Question: I have been trying to connect to Azure SQL and query from it.
I get this error message:

Here is the complete code that I have used:
'''
#include "stdafx.h"
#include <iostream>
#include <windows.h>
#include <sqltypes.h>
#include <sql.h>
#include <sqlext.h>
using namespace std;
void show_error(unsigned int handletype, const SQLHANDLE& handle)
{
SQLWCHAR sqlstate[1024];
SQLWCHAR message[1024];
if (SQL_SUCCESS == SQLGetDiagRec(handletype, handle, 1, sqlstate, NULL, message, 1024, NULL))
cout << "Message: " << message << "
SQLSTATE: " << sqlstate << endl;
}
int main()
{
SQLHANDLE sqlenvhandle;
SQLHANDLE sqlconnectionhandle;
SQLHANDLE sqlstatementhandle;
SQLRETURN retcode;
do
{
if (SQL_SUCCESS != SQLAllocHandle(SQL_HANDLE_ENV, SQL_NULL_HANDLE, &sqlenvhandle))
break;
if (SQL_SUCCESS != SQLSetEnvAttr(sqlenvhandle, SQL_ATTR_ODBC_VERSION, (SQLPOINTER)SQL_OV_ODBC3, 0))
break;
if (SQL_SUCCESS != SQLAllocHandle(SQL_HANDLE_DBC, sqlenvhandle, &sqlconnectionhandle))
break;
SQLWCHAR retconstring[1024];
/*switch (SQLDriverConnect(sqlconnectionhandle, NULL,
L"Driver={ODBC Driver 10 for SQL Server};Server=tcp:xyz.database.windows.net;Database=ProjectLIT;UID=auser;PWD=zzzzz;Encrypt=yes;TrustServerCertificate=no;Connection Timeout=30;",
SQL_NTS, retconstring, 1024, NULL, SQL_DRIVER_NOPROMPT)*/
switch (SQLDriverConnect(sqlconnectionhandle, NULL,
L"DRIVER={SQL Server};SERVER=xyz.database.windows.net,1433;DATABASE=ProjectLIT;UID=auser;PWD=zzzzz;",
SQL_NTS, retconstring, 1024, NULL, SQL_DRIVER_NOPROMPT))
{
case SQL_SUCCESS_WITH_INFO:
show_error(SQL_HANDLE_DBC, sqlconnectionhandle);
break;
case SQL_INVALID_HANDLE:
case SQL_ERROR:
show_error(SQL_HANDLE_DBC, sqlconnectionhandle);
retcode = -1;
break;
default:
break;
}
if (retcode == -1)
break;
if (SQL_SUCCESS != SQLAllocHandle(SQL_HANDLE_STMT, sqlconnectionhandle, &sqlstatementhandle))
break;
//if (SQL_SUCCESS != SQLExecDirect(sqlstatementhandle, L"SELECT * FROM Emploees_Res", SQL_NTS))
if (SQL_SUCCESS != SQLExecDirect(sqlstatementhandle, L"SELECT [Internal Email ID] FROM [Emploees_Res] WHERE [Office Acc]=63", SQL_NTS))
{
show_error(SQL_HANDLE_STMT, sqlstatementhandle);
break;
}
else
{
char name[64];
while (SQLFetch(sqlstatementhandle) == SQL_SUCCESS)
{
SQLGetData(sqlstatementhandle, 1, SQL_C_CHAR, name, 64, NULL);
cout << name;
}
}
} while (FALSE);
SQLFreeHandle(SQL_HANDLE_ENV, sqlenvhandle);
}
'''
I thought the error might be in connection string.
Can anyone please advise where the correction is needed? Thanks in advance.
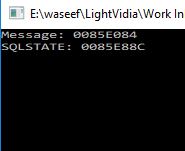
Answer: Many thanks to all,
Finally got the solution, as said by used L wide string Literals
Below is the exact Connection string
switch (SQLDriverConnect(sqlconnectionhandle, NULL,
L"DRIVER={SQL Server};Server=tcp:xyz.database.windows.net,1433;DATABASE=ProjectLIT;UID=auser;PWD=zzzzzz;Encrypt=yes;TrustServerCertificate=no;Connection Timeout=30;",
SQL_NTS, retconstring, 1024, NULL, SQL_DRIVER_NOPROMPT))